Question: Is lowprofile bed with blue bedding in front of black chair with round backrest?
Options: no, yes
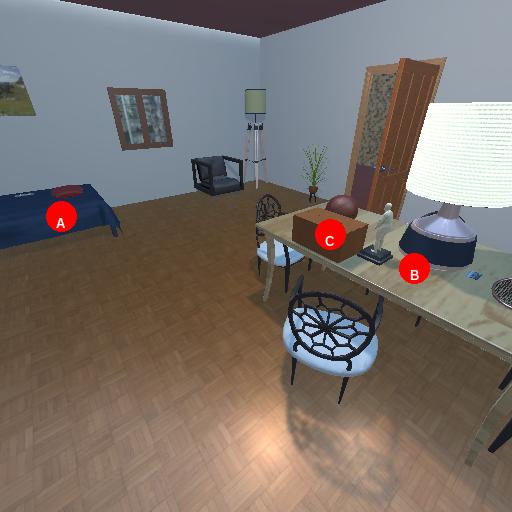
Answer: no